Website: walmart
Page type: account-selection
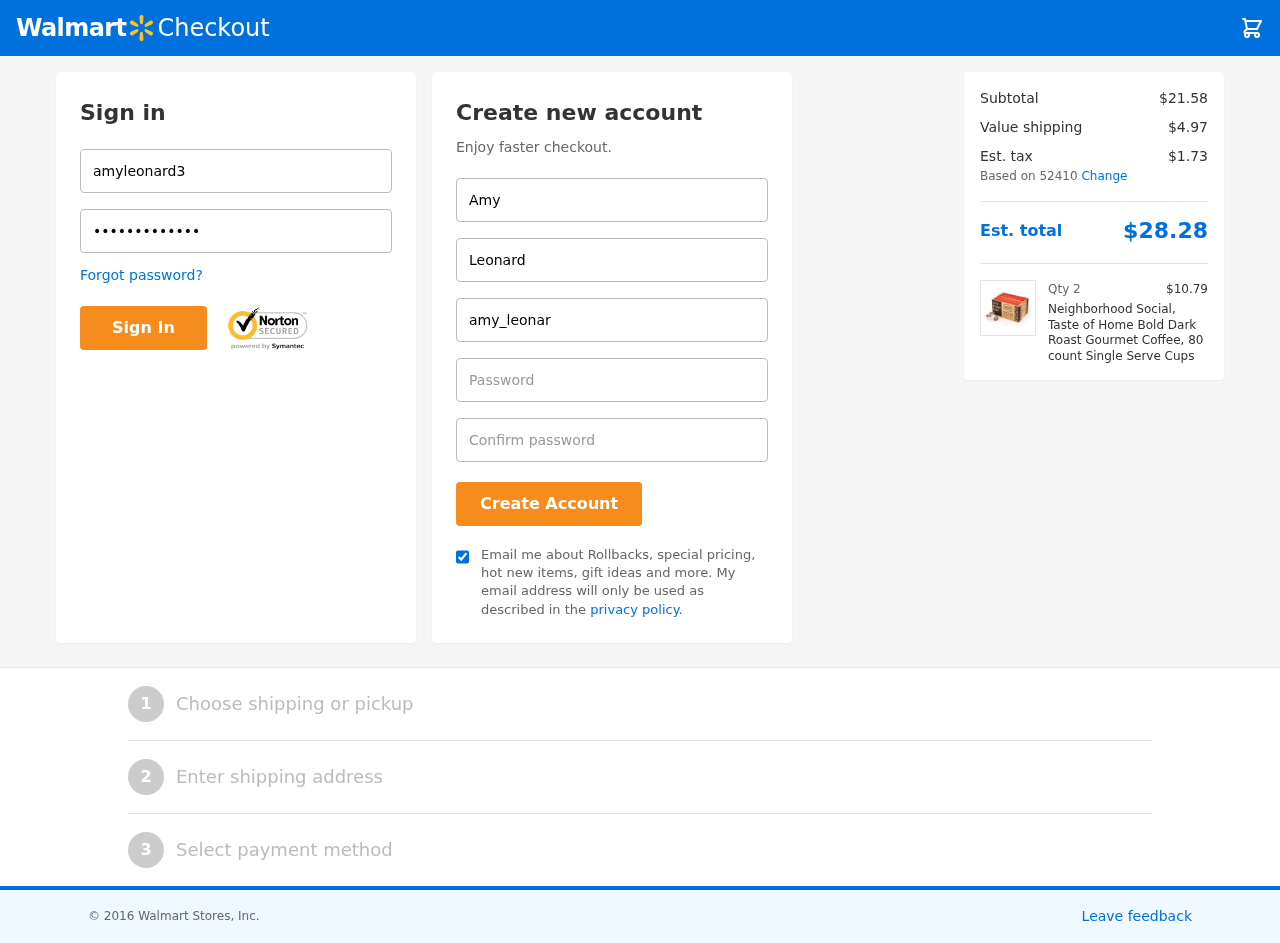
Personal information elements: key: PII_EMAIL
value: amy_leonard@gmail.com
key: PII_FIRSTNAME
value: Amy
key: PII_LASTNAME
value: Leonard
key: PII_LOGIN_USERNAME
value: amyleonard3
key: PII_POSTCODE
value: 52410
Product elements: key: PRODUCT1_NAME
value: Neighborhood Social, Taste of Home Bold Dark Roast Gourmet Coffee, 80 count Single Serve Cups
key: PRODUCT1_PRICE
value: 10.79
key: PRODUCT1_QUANTITY
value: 2
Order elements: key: ORDER_SUBTOTAL
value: $21.58
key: ORDER_SHIPPING_COST
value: $4.97
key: ORDER_TAX
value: $1.73
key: ORDER_TOTAL
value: $28.28